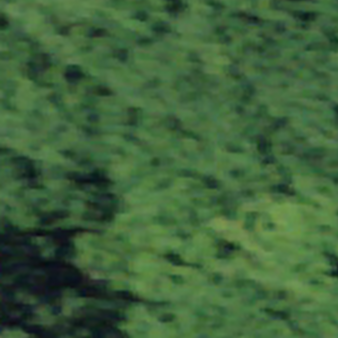
Label: other